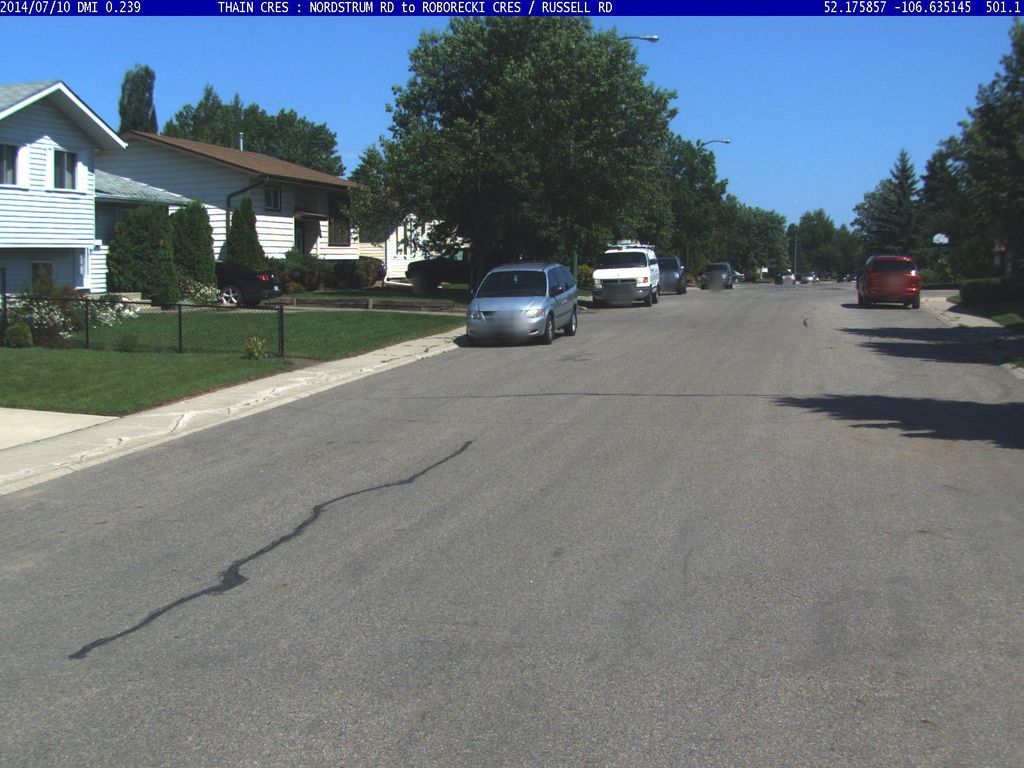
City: saskatoon